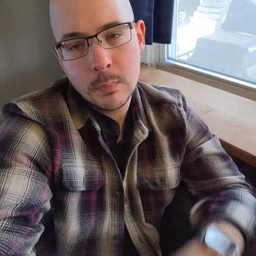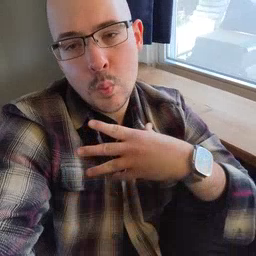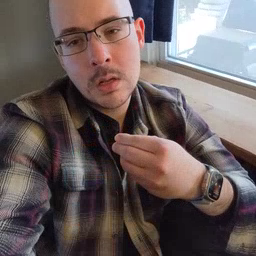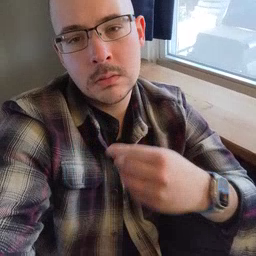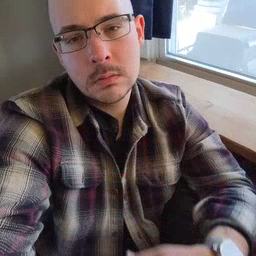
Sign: white